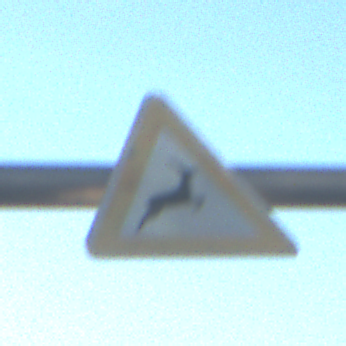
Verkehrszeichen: WildwechselLinks
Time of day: MorningAfternoon
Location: Outdoor (Urban)
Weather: Clear
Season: NotSpecified
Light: Natural